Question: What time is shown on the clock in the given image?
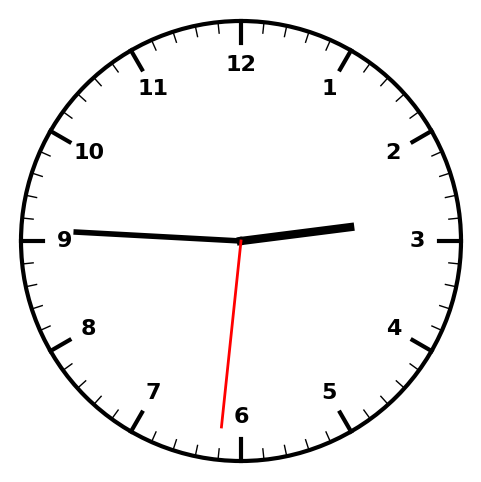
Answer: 02:45:31